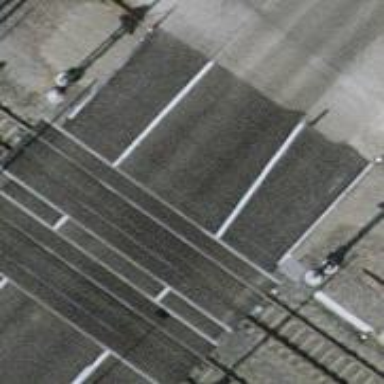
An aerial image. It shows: Level crossing with double half barrier.